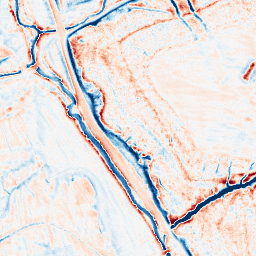
Category: edge_preserving
Decomposition family: anisotropic_diffusion
Decomposition parameters: iterations: 50
kappa: 30
gamma: 0.1
Upsampling method: quintic
Upsampling parameters: scale: 8
Upsampling scale: 8